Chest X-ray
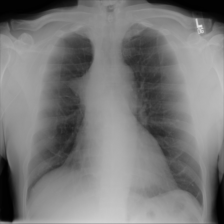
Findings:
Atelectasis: negative
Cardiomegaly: negative
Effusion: negative
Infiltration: negative
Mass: negative
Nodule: negative
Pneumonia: negative
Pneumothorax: negative
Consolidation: negative
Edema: negative
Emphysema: negative
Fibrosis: negative
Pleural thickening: negative
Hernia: negative